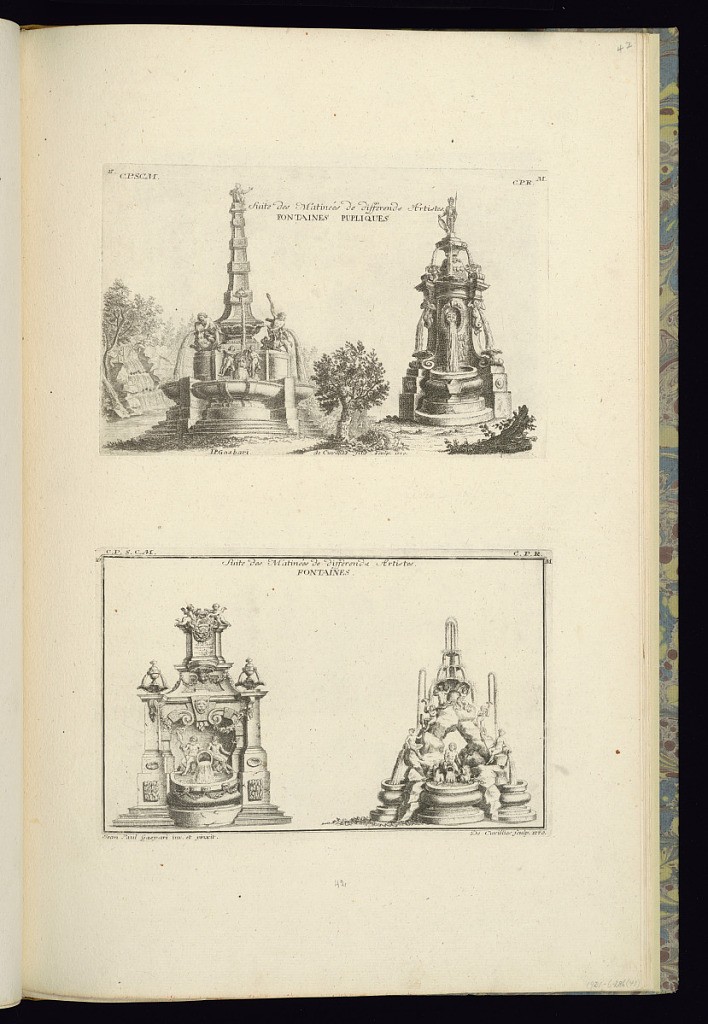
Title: Two Fountain Designs
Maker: Giovanni Paolo Gaspari, 1714 – 1775
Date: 1770
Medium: Etching and engraving on paper
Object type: Print
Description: Two plates printed on a single sheet, each depicting two designs for fountains. The fountains feature sculpted figures, putti, mascarons (masks), shells, mythological creatures, heraldry, festoons, mermen, and rockwork. The plates are titled, signed, numbered, and dated.